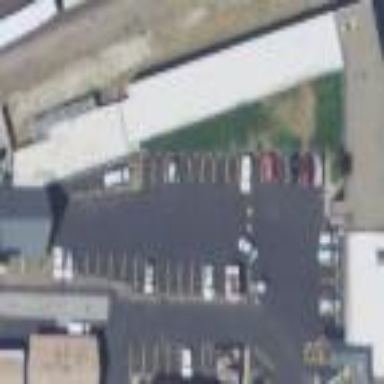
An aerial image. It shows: Building that is motel.